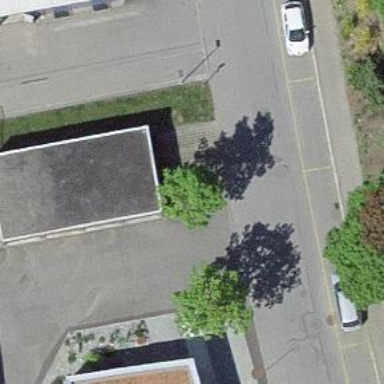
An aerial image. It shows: Garage.